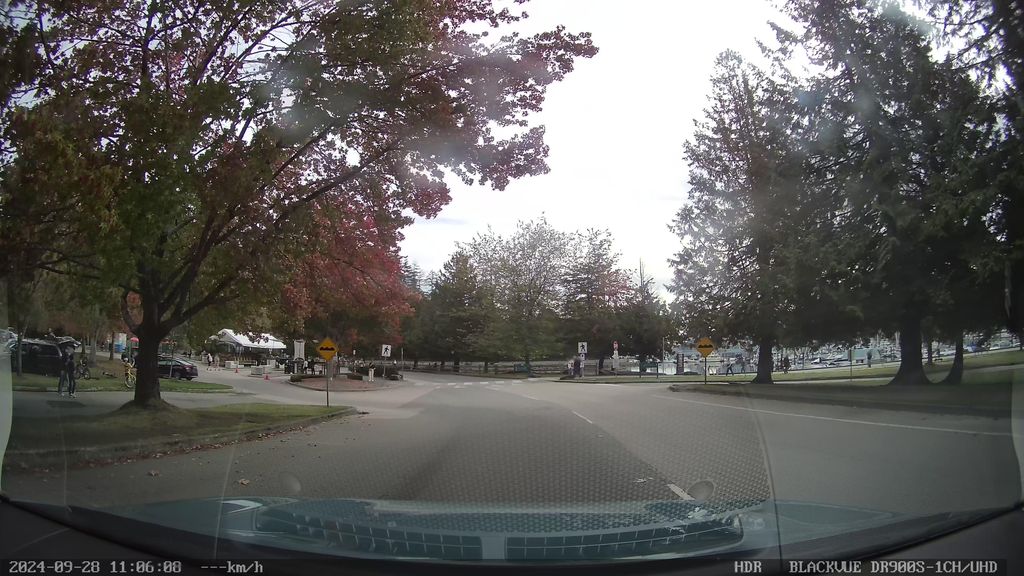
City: vancouver